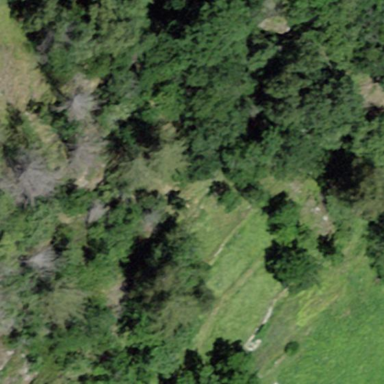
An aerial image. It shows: Forest area.